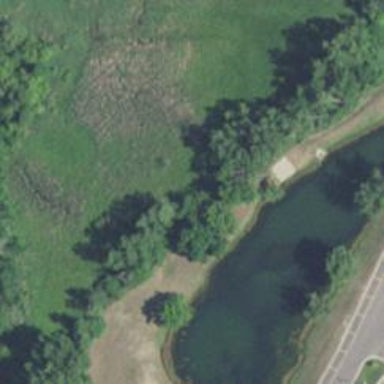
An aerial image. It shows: Pond surrounded by basin.